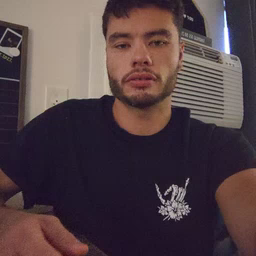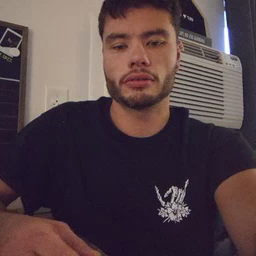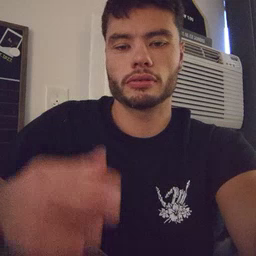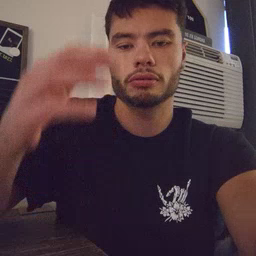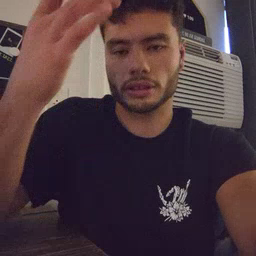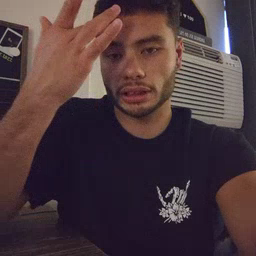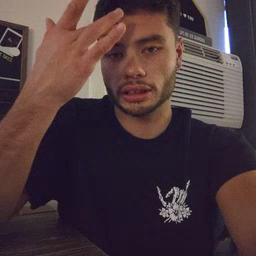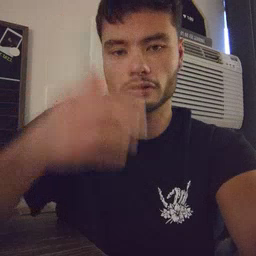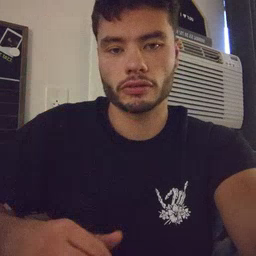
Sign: sick